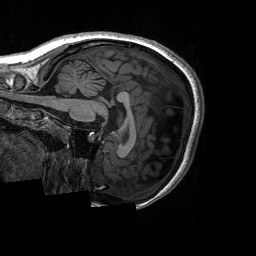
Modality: T1w
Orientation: sagittal
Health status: ill
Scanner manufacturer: siemens
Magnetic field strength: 3 T
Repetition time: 2.3 s
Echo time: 0.00226 s